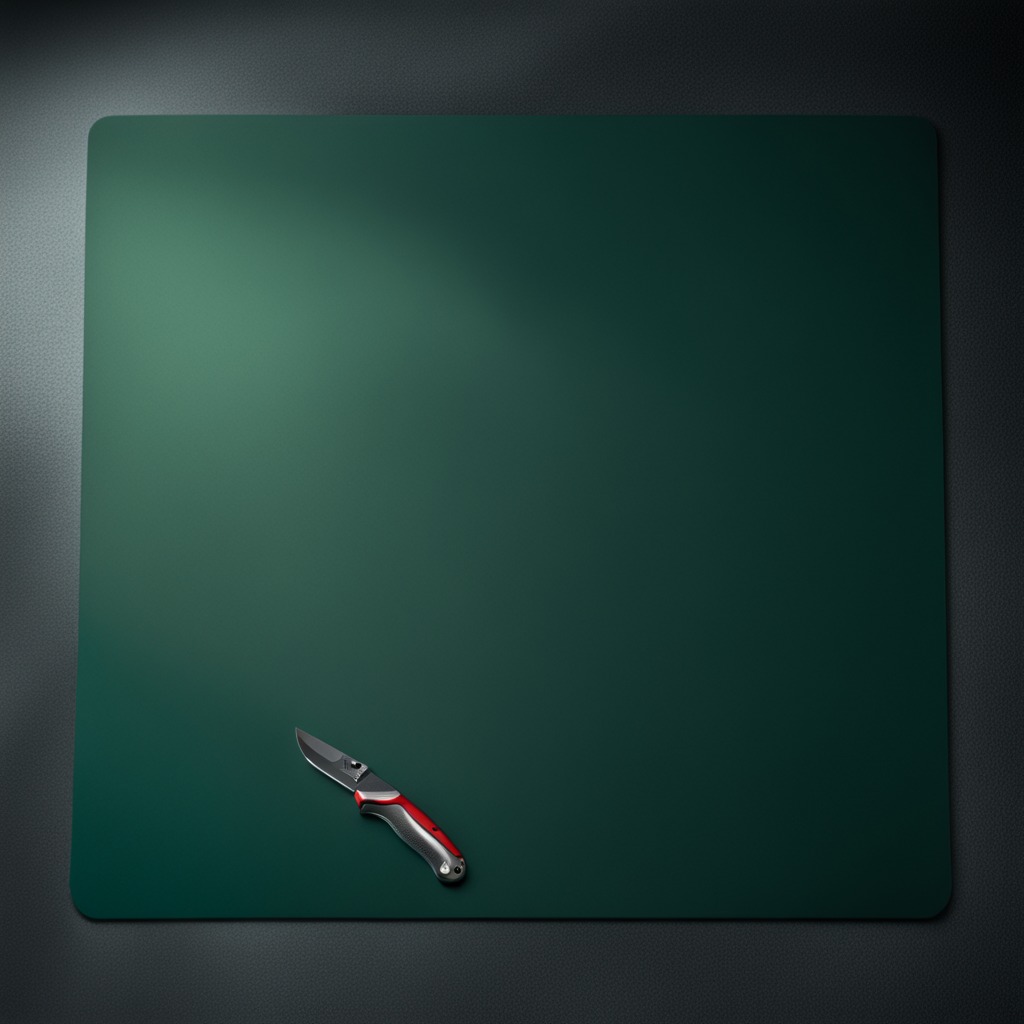
A utility knife is lying on the tabletop.